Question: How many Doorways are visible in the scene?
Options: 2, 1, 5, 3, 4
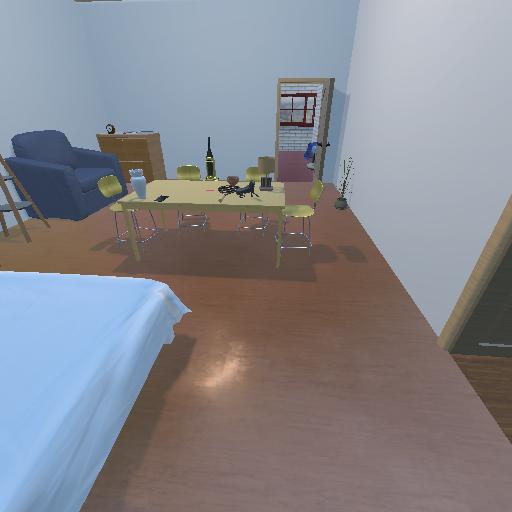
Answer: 2